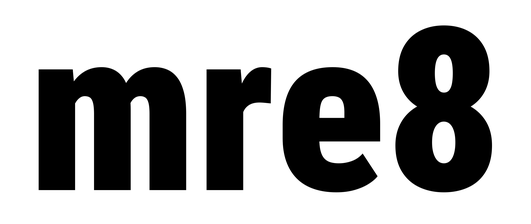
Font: Roboto_Condensed_Black